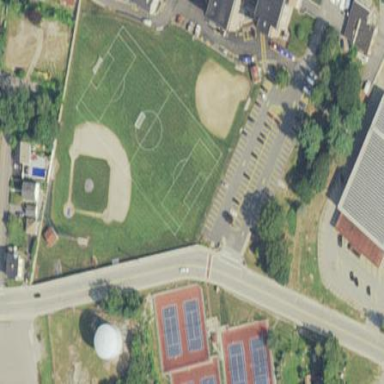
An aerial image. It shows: Softball pitch for leisure sports.